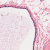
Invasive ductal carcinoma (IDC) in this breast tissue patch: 0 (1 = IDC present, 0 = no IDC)